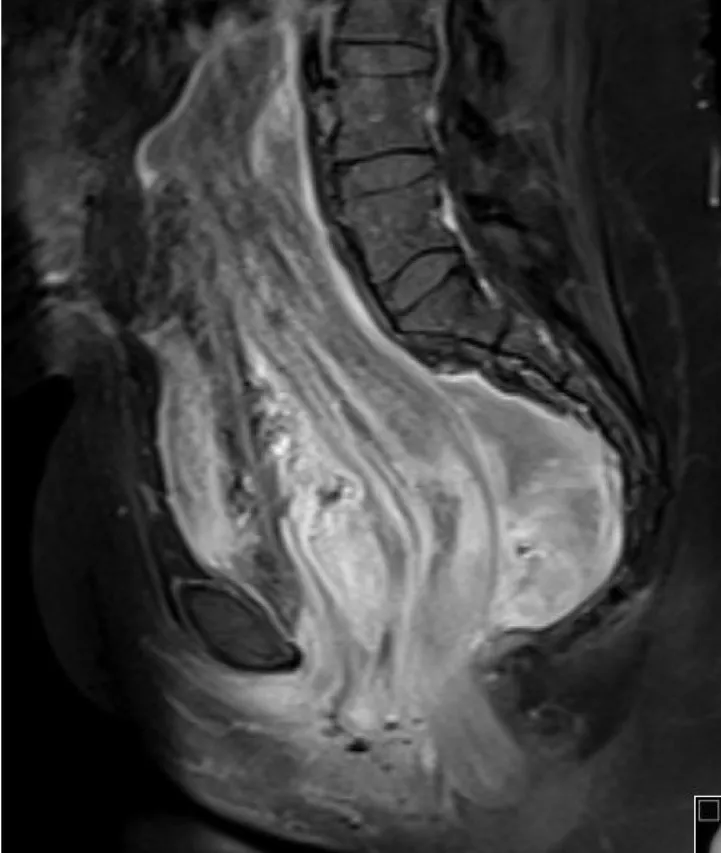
Sagittal T1 fat suppressed post contrast sequence shows the pelviabdominal mass demonstrating heterogeneous enhancement and the characteristic swirled appearance.
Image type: radiology (mri)